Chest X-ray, PA view. Patient: 35 years old, sex M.
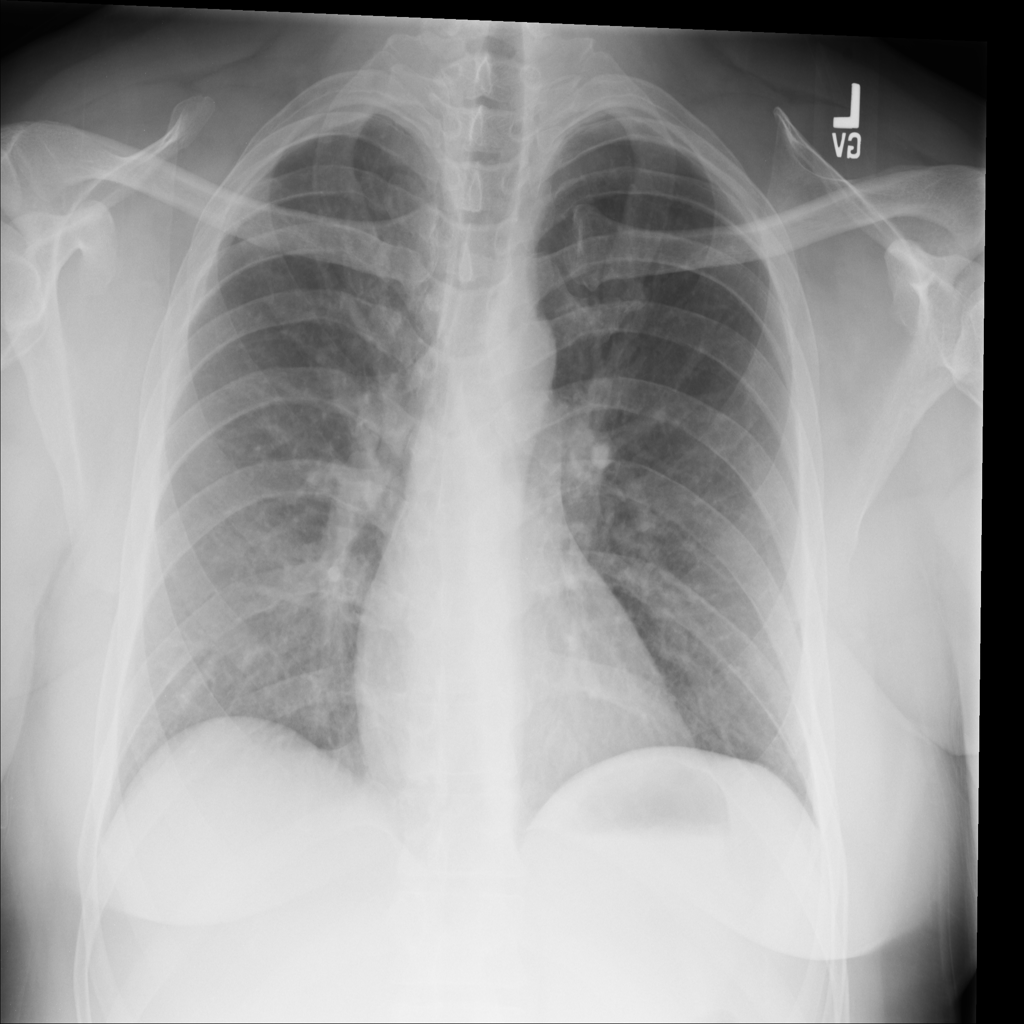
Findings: No Finding